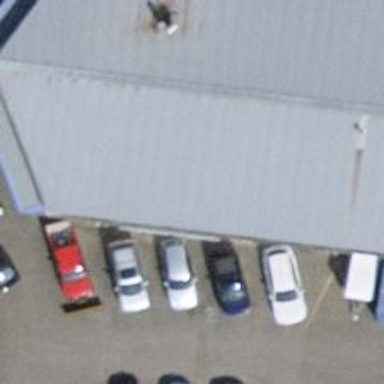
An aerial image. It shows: Car repair shop.